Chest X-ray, PA view. Patient: 68 years old, sex F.
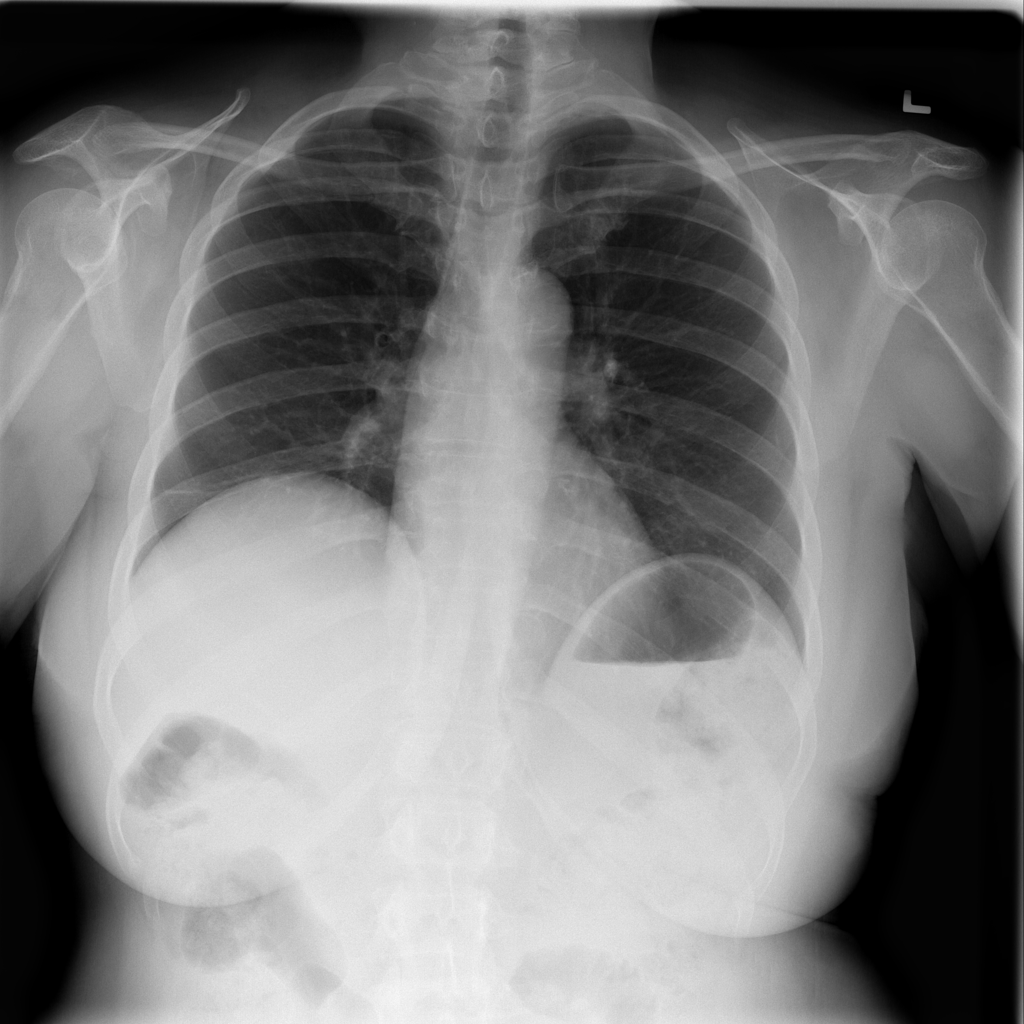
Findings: No Finding